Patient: sex M, age 37
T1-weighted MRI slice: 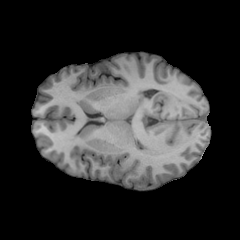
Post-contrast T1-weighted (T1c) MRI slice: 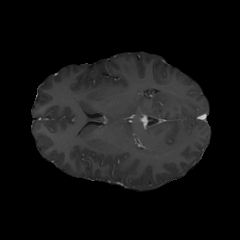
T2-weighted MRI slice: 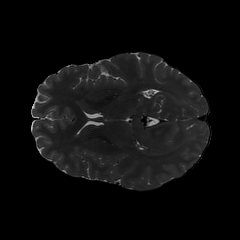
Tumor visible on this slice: no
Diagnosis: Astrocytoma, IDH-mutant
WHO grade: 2